Question: As I was trying to compute some very small simple precision and double precision floating numbers I encountered some issues.
Take a look at the following code sample:
'''
public class FloatingLimits {
public static void doSimpleFloatingLimitDemo() {
float firstValue = 1.56F;
float newValue = 1.0F / ((float)Math.pow(2.0D, 150));
double doubleFirst = 2.56;
double doubleNew = 1.0F /Math.pow(2.0D, 150);
double doubleThird = 1.0F/Math.pow(2.0D, 589);
double doubleFourth = 1.0F/Math.pow(2.0, 1589);
System.out.println("float first value =" + firstValue);
System.out.println("float new value =" + newValue);
System.out.println("double first value =" + doubleFirst);
System.out.println("double new value =" + doubleNew);
System.out.println("double third value =" + doubleThird);
System.out.println("double fourth value =" + doubleFourth);
}
public static void main(String[] args) {
doSimpleFloatingLimitDemo();
}
}
'''
It produces the following result:

There is therefore a representation issue or a display issue! Does this have anything to do with numbers precision? The very small numbers that I could not represent with a simple float precision type (32 bits), could be represented with double float precision numbers (64) bits, but the double float also is showing limits. So what would that limit be for very small numbers? Is there a workaround for this using float and double numbers or should I necessarily use BigDecimal to solve it. If I have to use BigDecimals, is there a certain limit to BigDecimal representation as well?
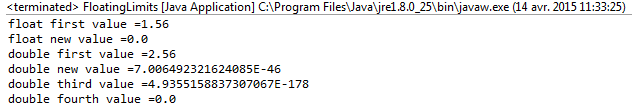
Answer: If you need to represents decimal numbers with arbitrary precision you have to use 'BigDecimal'.
Here is a link
<URL>
The internal binary representation of float and double can introduce errors. Another possibility is to work with 'int' or 'long' multiply the values by a factor (10, 100, 1000 ...) and treat them as non decimal values.